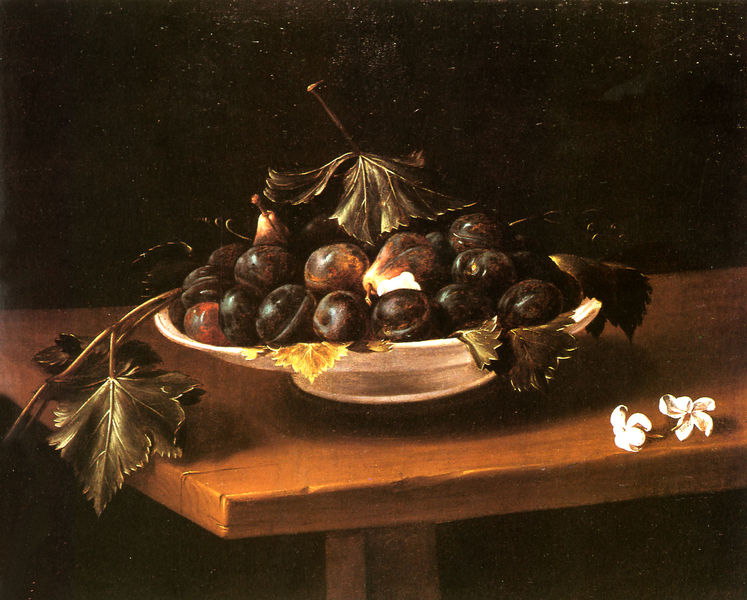
Titel: Obstschüssel mit zwei Jasminblüten
Künstler: Fede Galizia
Schlagwörter: blau, blätter, gemälde, braun, holz, licht, schwarz, tisch, weiss, blüte, blüten, obst, schale, teller, blatt, früchte, stilleben, stillleben, apfel, birne, holztisch, gruen, pflaume, pflaumen, jasmin, traubenblätter